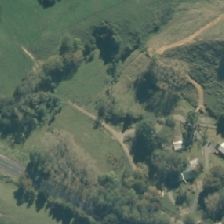
Land cover: deciduous_hardwood